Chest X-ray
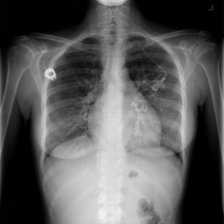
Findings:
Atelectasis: negative
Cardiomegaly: negative
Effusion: positive
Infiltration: positive
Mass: negative
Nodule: negative
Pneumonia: negative
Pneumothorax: negative
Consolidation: negative
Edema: negative
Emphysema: negative
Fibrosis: negative
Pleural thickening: negative
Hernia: negative